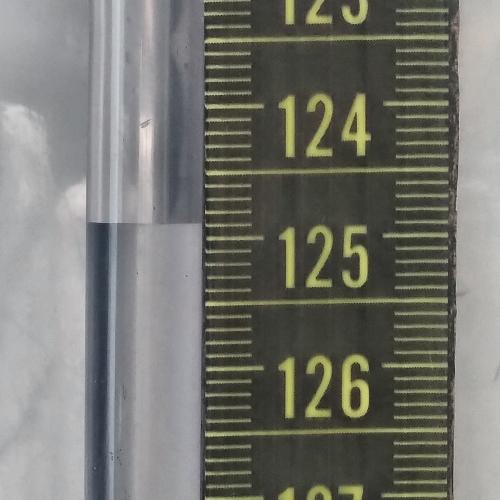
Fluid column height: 124.9 cm